Question: so i m trying to delete a row in mysql with php code and it doesnt gets deleted
the code:
'''
<?php
if (isset($_POST['zbrisi']))
{
$ime = $_POST['imeDatoteke'];
mysql_connect("localhost","root","");
mysql_select_db("upload");
mysql_query("DELETE FROM datoteke WHERE imeDatoteke=$ime");
mysql_close();
echo "<strong>Podatki so bili zbrisani!</strong>";
}
?>
<input name="imeDatoteke" type="text" />
<input type="submit" name="zbrisi" value="Zbrisi" />
'''
and the database:

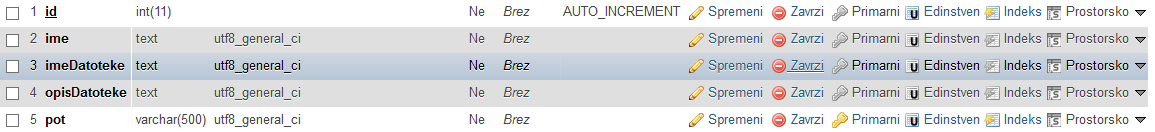
Answer: If the value in the where - condition to be deleted is a string, it must be enclosed in ''':
'''
...
mysql_query("DELETE FROM datoteke WHERE imeDatoteke = '" . $ime. "' ");
...
'''